Interaction volume radius: 10 \u00c5
Interaction volume height: 15 \u00c5
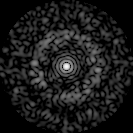
Disorder parameter: 0.8444